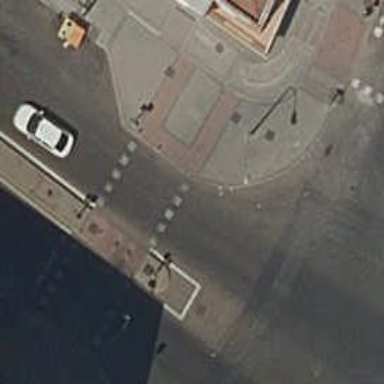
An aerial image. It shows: Zebra crossing with traffic signals.